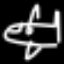
Label: airplane